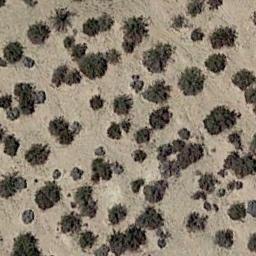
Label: chaparral